Field crop: tomato
Growth stage: 1
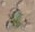
Species: solanum